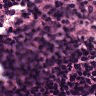
Metastatic tissue present: no